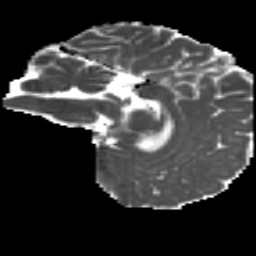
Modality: MD
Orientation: sagittal
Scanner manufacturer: siemens
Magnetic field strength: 3 T
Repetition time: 4.16 s
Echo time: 0.0806 s